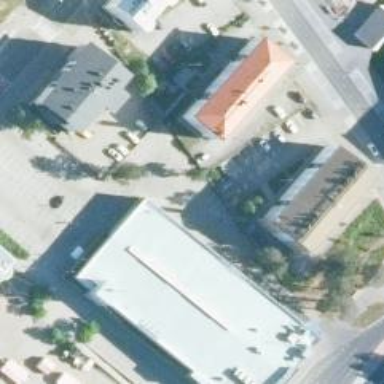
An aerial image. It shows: Supermarket building.